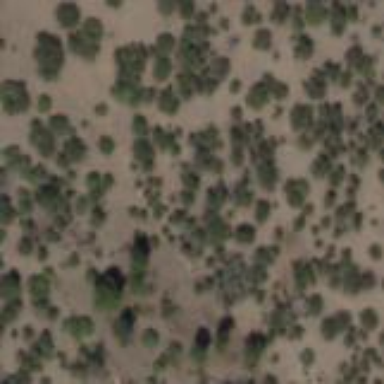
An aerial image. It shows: Patch of scrub vegetation.